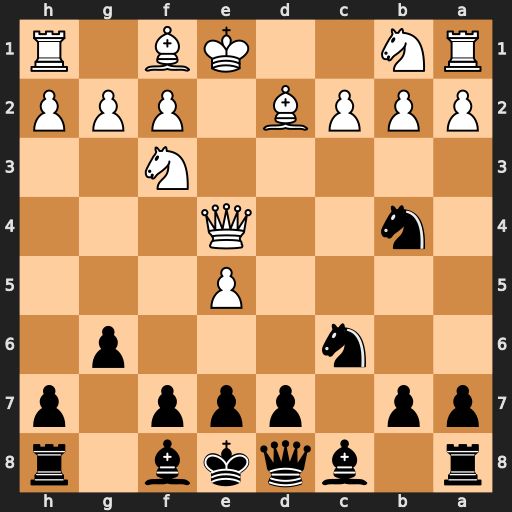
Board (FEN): r1bqkb1r/pp1ppp1p/2n3p1/4P3/1n2Q3/5N2/PPPB1PPP/RN2KB1R
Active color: b
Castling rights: KQkq
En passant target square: -
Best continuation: d5 exd6 Bf5 Qxb4 Nxb4